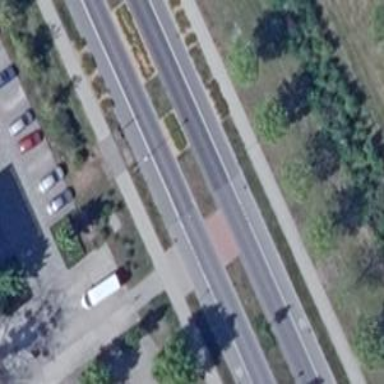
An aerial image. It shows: Secondary road with asphalt surface and designated cycle lane.